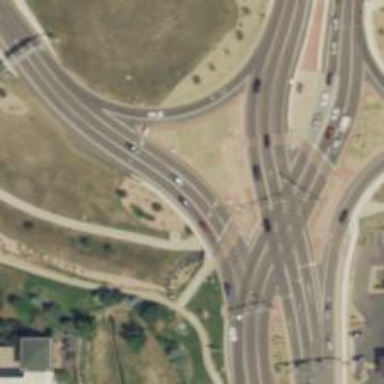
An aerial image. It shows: Asphalt motorway link with Diverging Diamond Interchange (DDI) junction.